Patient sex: M
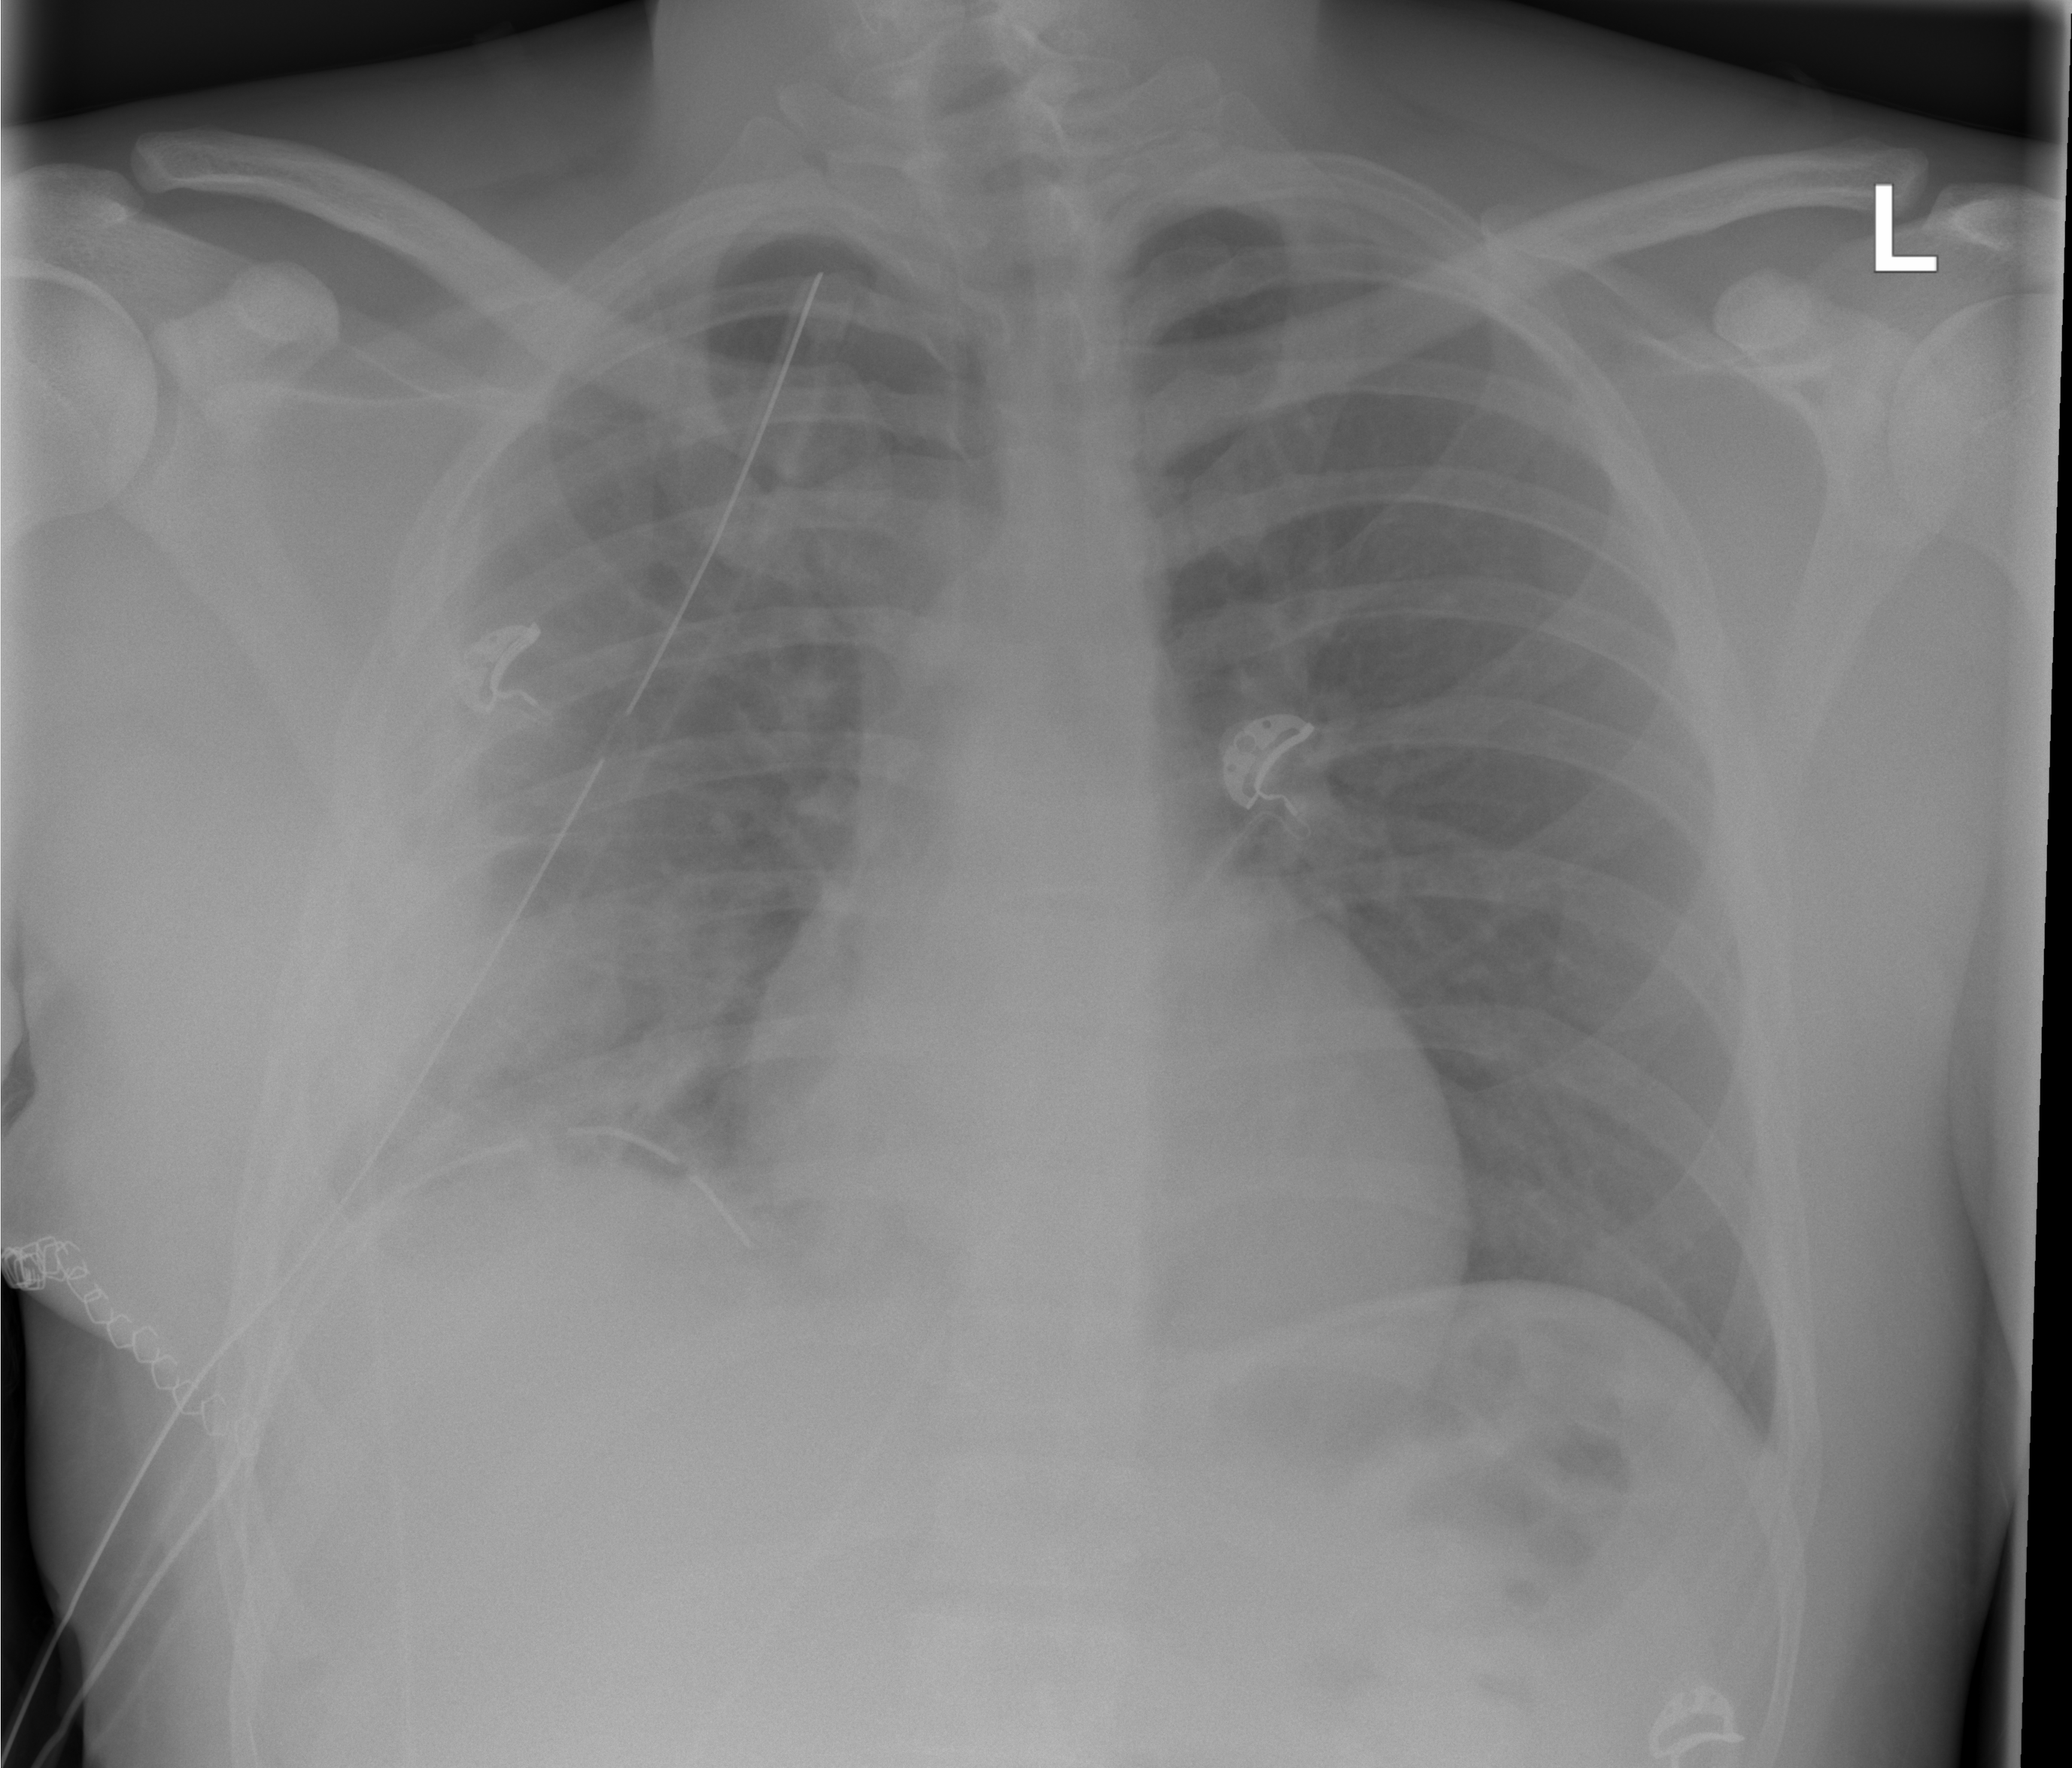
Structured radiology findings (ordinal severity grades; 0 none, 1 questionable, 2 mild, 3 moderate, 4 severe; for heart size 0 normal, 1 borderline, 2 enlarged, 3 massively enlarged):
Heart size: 0
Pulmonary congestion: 0
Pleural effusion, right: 2
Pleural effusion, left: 0
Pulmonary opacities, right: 2
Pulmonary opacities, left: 0
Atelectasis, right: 2
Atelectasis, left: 0